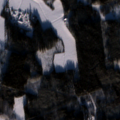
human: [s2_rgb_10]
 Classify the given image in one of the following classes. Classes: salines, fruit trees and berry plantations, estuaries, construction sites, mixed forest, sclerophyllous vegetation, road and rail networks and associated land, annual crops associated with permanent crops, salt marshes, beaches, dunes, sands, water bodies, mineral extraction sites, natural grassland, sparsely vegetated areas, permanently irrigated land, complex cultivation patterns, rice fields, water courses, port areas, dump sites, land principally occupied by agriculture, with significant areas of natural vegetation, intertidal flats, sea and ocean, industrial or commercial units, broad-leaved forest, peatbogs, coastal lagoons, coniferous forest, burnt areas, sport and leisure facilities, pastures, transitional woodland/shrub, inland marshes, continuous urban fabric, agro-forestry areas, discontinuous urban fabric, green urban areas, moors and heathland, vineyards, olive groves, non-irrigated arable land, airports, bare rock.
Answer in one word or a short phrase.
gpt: discontinuous urban fabric, non-irrigated arable land, land principally occupied by agriculture, with significant areas of natural vegetation, coniferous forest, mixed forest